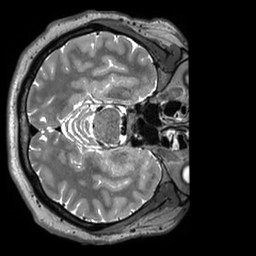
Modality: T2w
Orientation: axial
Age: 32
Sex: male
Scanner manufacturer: siemens
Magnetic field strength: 3 T
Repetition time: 3.2 s
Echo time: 0.408 s